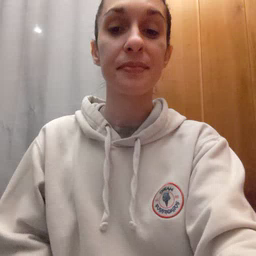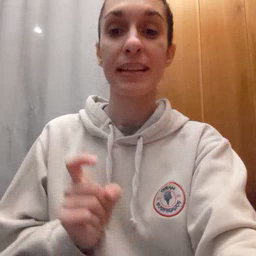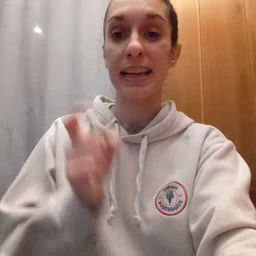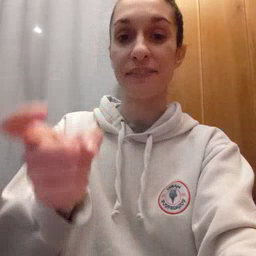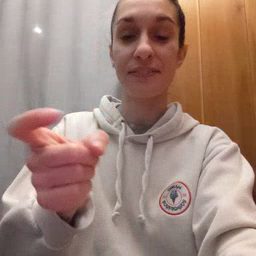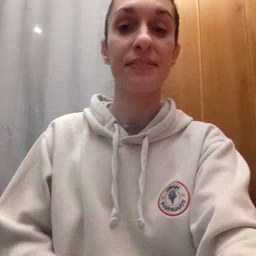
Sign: give